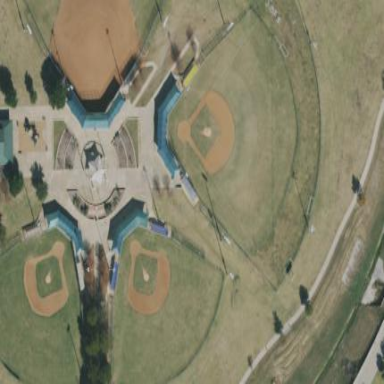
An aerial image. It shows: Baseball pitch for leisure land activities.